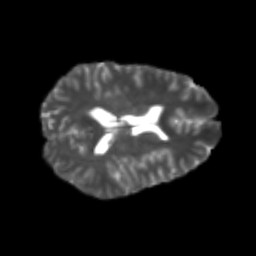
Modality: T2w
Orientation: axial
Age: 22
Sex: female
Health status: healthy
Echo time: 0.074 s